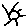
Label: sun